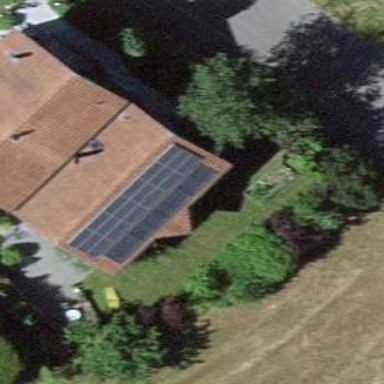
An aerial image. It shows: Solar power generator utilizing photovoltaic technology with solar photovoltaic panels.